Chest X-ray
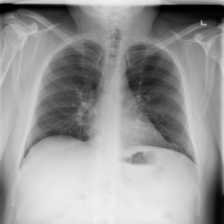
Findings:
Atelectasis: negative
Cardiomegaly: negative
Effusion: negative
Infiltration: negative
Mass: negative
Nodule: negative
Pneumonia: negative
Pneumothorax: negative
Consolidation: negative
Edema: negative
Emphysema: negative
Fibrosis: negative
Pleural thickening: negative
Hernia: negative